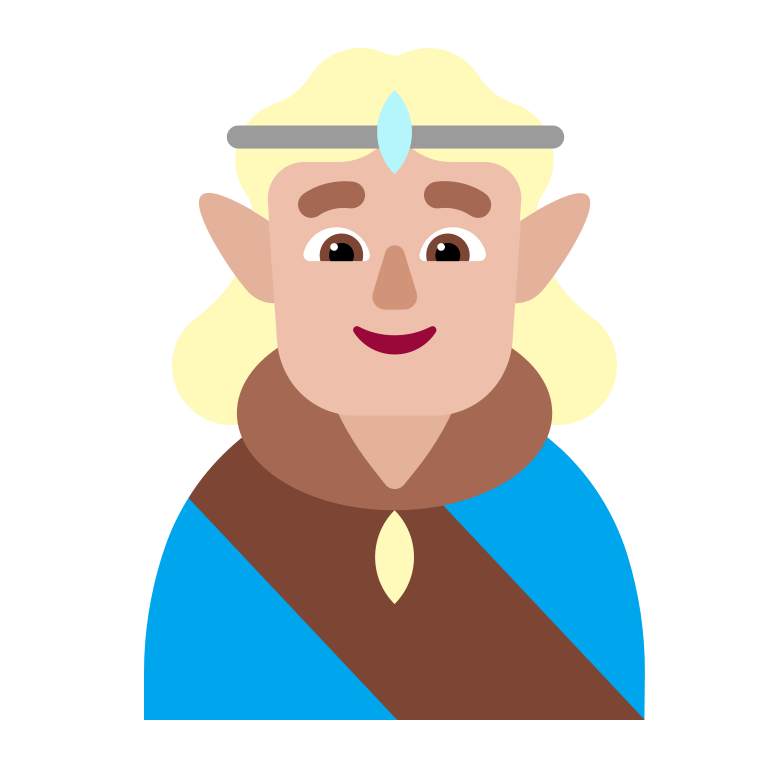
man elf flat  light